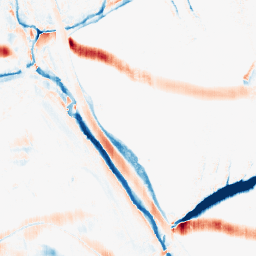
Category: morphological
Decomposition family: morphological_rect
Decomposition parameters: operation: average
width: 5
height: 20
Upsampling method: regularized
Upsampling parameters: scale: 2
lambda_reg: 0.01
Upsampling scale: 2